Question: In RStudio there's a 'Tools' menu which allows you to select an installed version/architecture of R under 'Global Options'.

That's great, but my issue with that is that, as the name implies, it is a option, so once you select a different architecture (or version number) you then have to restart RStudio and it applies to of your RStudio instances and projects.
This is a problem for me because:
- -
which we can call "Issue #1" and it's also a problem because I have certain projects which require a specific architecture, though all the scripts within the project use the same architecture (which should theoretically be an easier to solve problem that we can call "Issue #2").
If we can solve Issue #1 then Issue #2 is solved as well. If we can solve Issue #2 I'll still be better off, even if Issue #1 is unsolved.
I'm basically asking if anyone has a hack, work-around, or better workflow to address this need for frequently switching architectures and/or needing to run different architectures in different R/RStudio sessions simultaneously for different projects on a regular basis.
I know that this functionality would probably represent a feature request for RStudio and if this question is not appropriate for StackOverflow for that reason then let me know and I'll delete it. I just figured that a lot of other people probably have this issue, so maybe someone has found a work-around/hack?
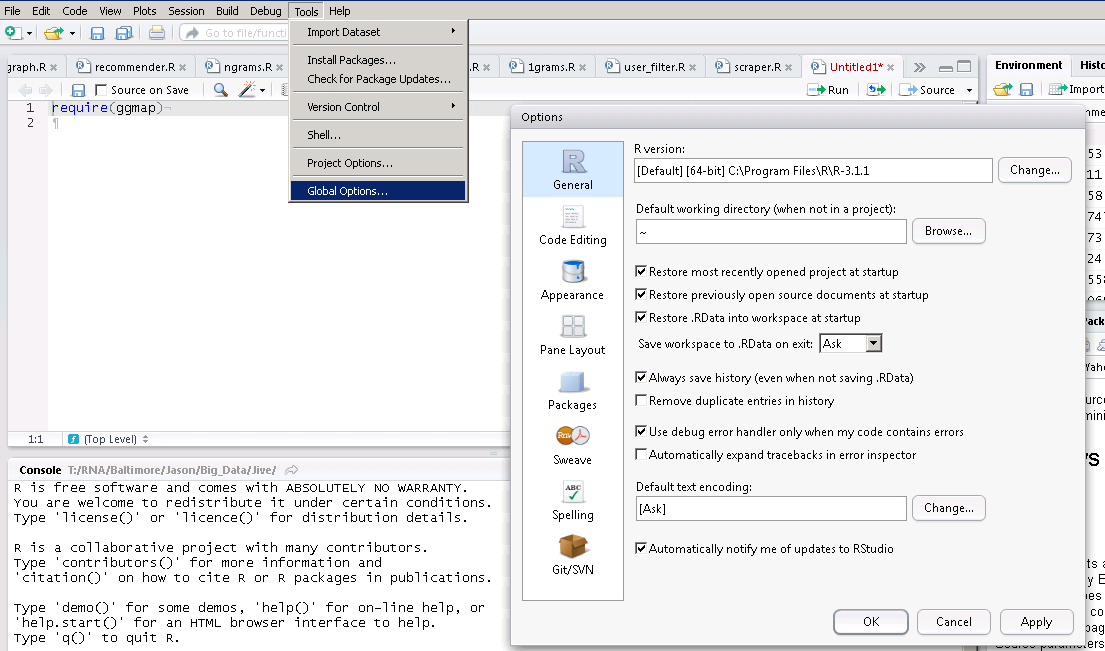
Answer: There's no simple way to do this, but there are some workarounds. One you might consider is launching the correct bit-flavor of R from the current bit-flavor of R via 'system2' invoking 'Rscript.exe', e.g. (untested code):
'''
source32 <- function(file) {
system2("C:\Program Files\R\R-3.1.0\bin\i386\Rscript.exe", normalizePath(file))
}
...
# Run a 64 bit script
source("my64.R")
# Run a 32 bit script
source32("my32.R")
'''
Of course that doesn't really give you a 32 bit interactive session so much as the ability to run code as 32 bit.
One other tip: If you hold down CTRL while launching RStudio, you can pick the R flavor and bitness to launch on startup. This will save you some time if you're switching a lot.